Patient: sex F, age 68
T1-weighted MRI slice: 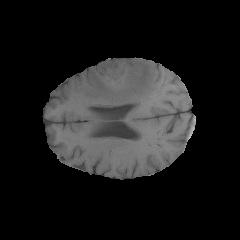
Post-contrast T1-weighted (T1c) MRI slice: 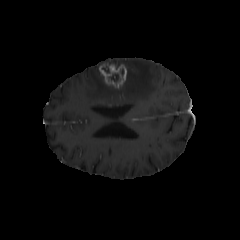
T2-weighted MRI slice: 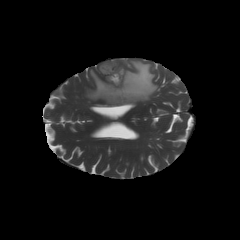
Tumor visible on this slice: yes
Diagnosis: Glioblastoma, IDH-wildtype
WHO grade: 4